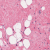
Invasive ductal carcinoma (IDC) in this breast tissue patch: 0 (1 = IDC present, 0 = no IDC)